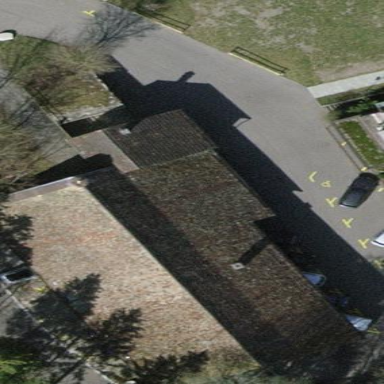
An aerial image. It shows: View of roof of building.